五年级 · 计数
下图是“某市连续七天的日夜平均气温统计图”, 从图中可知, 日夜平均气温相差最小的是

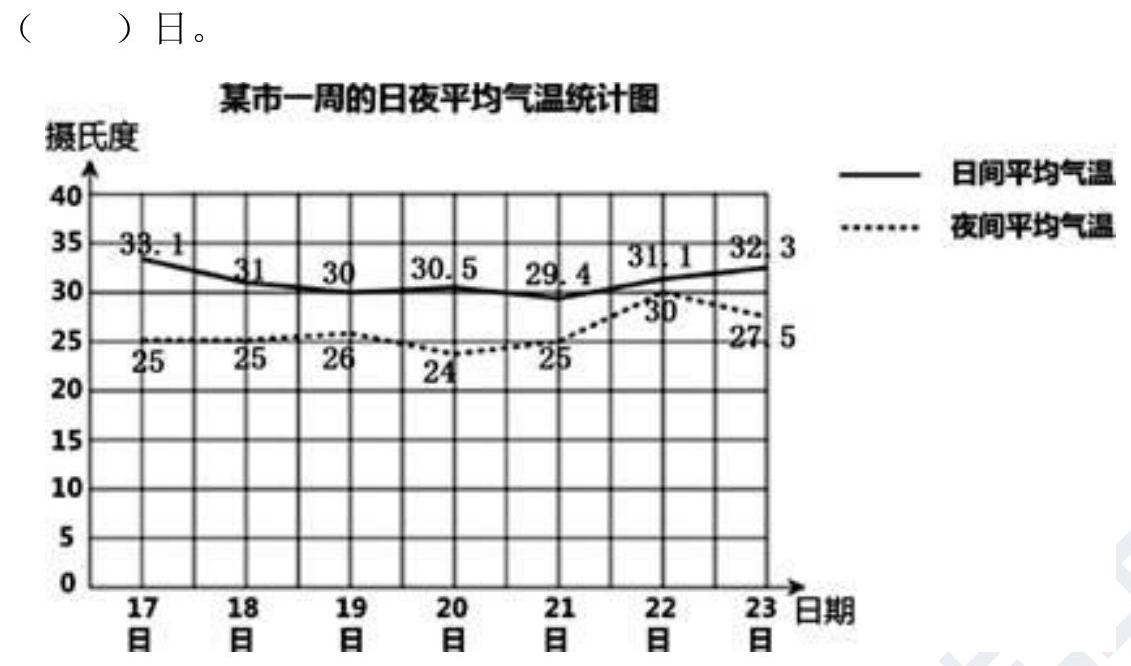
A. 20
B. 21
C. 22
D. 23
答案: C